Platform: macOS
Application: Chrome
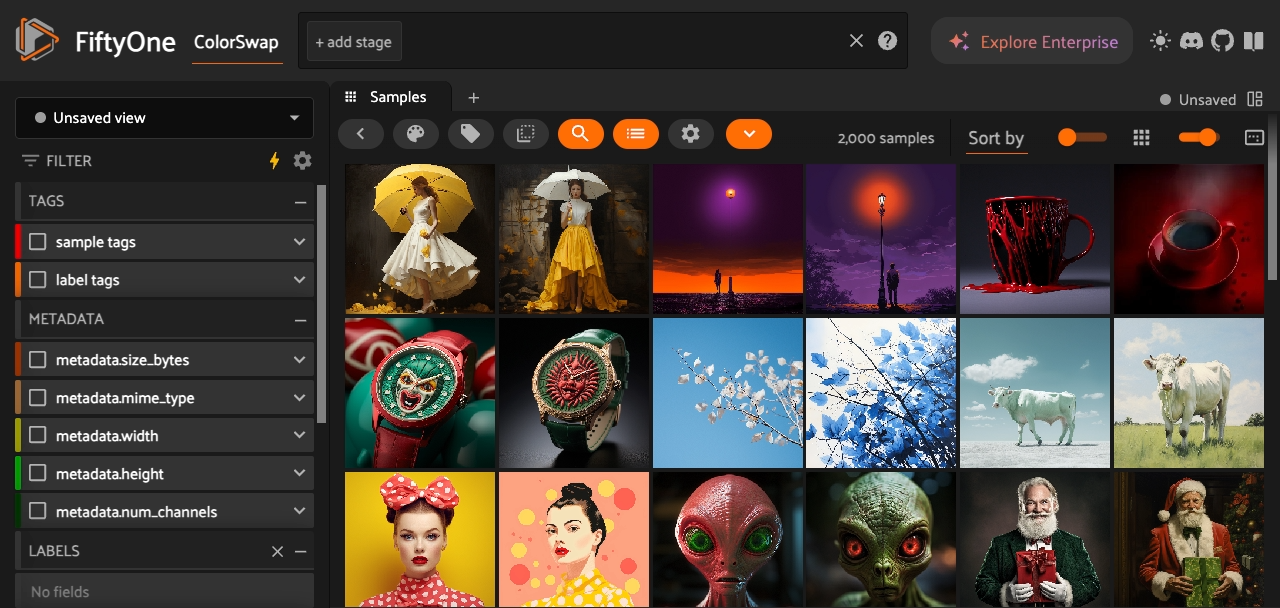
task_description: See more items in the actions row toolbar
action_type: click
element_info: Icon
steps_since_start: 1